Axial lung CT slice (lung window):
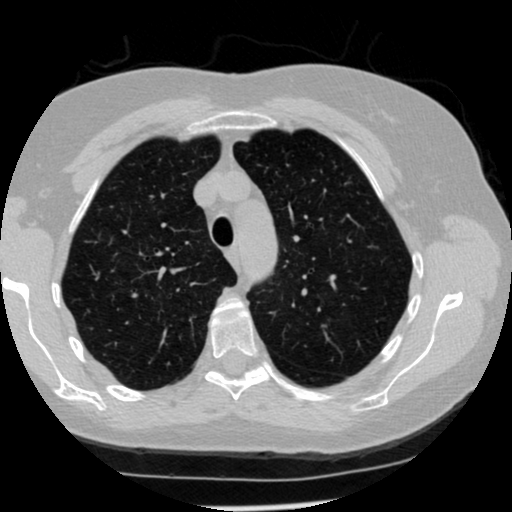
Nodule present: no